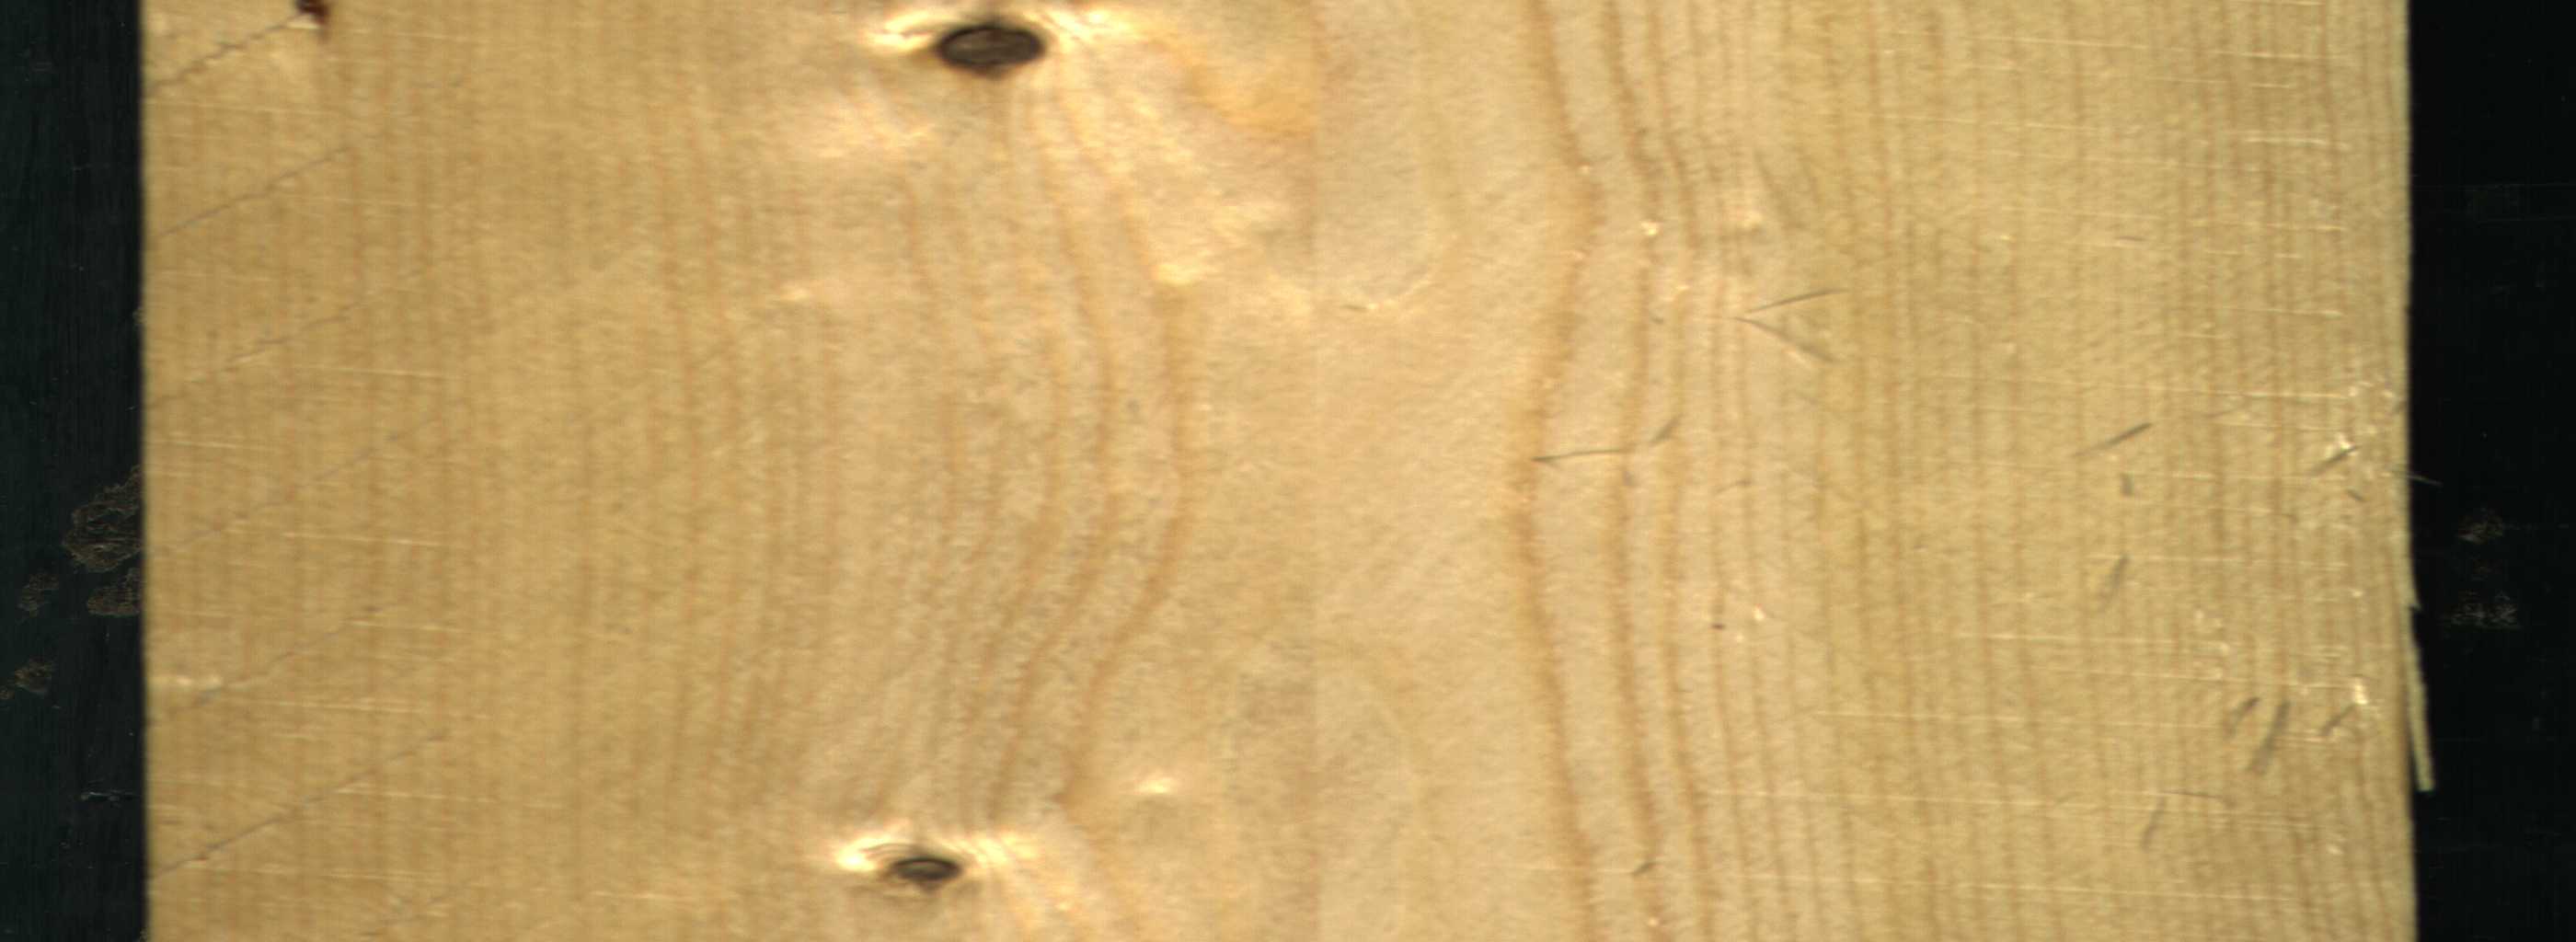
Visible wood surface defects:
resin
Dead_Knot
Live_Knot